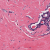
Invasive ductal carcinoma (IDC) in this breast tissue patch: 0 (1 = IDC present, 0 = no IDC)